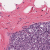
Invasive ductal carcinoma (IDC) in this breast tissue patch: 0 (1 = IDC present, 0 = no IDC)